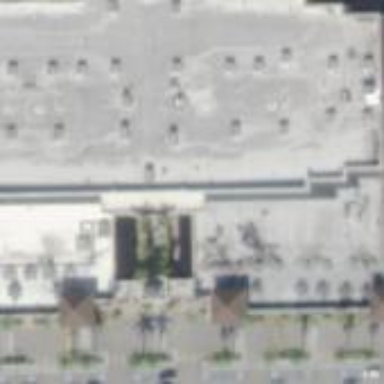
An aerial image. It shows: Cinema building.